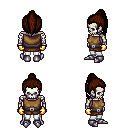
a pixel art fantasy rpg character, male body template, skeleton, leather chest armor, white pants, brown long topknot hairstyle, gold gloves, metal boots, four views (front, back, left, right), 2x2 character sprite sheet, small pixel art, hard edges, no anti-aliasing